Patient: sex M, age 72
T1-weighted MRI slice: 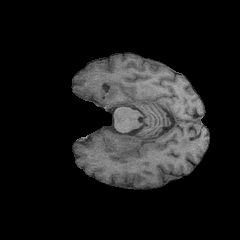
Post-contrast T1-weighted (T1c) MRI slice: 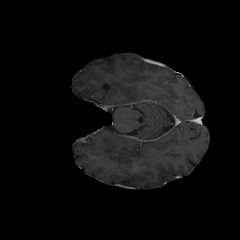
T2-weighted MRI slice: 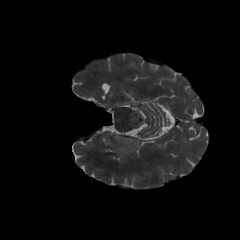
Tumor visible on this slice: yes
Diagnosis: Glioblastoma, IDH-wildtype
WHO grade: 4